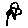
Label: flower